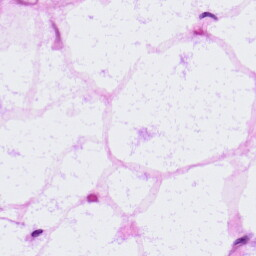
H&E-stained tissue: LymphNode